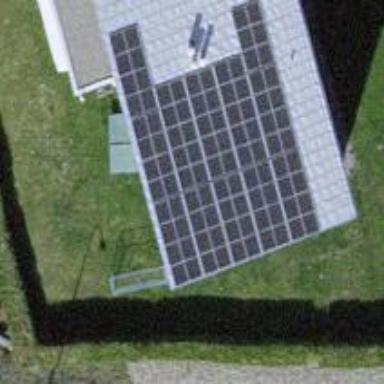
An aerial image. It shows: Solar power generator.